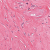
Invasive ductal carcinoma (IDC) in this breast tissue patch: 0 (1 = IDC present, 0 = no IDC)